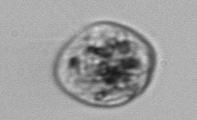
Label: Amoeba